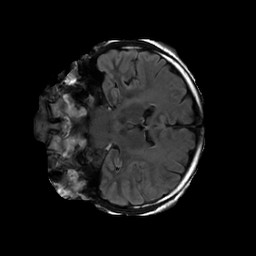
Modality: FLAIR
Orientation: coronal
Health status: ill
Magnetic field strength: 3 T